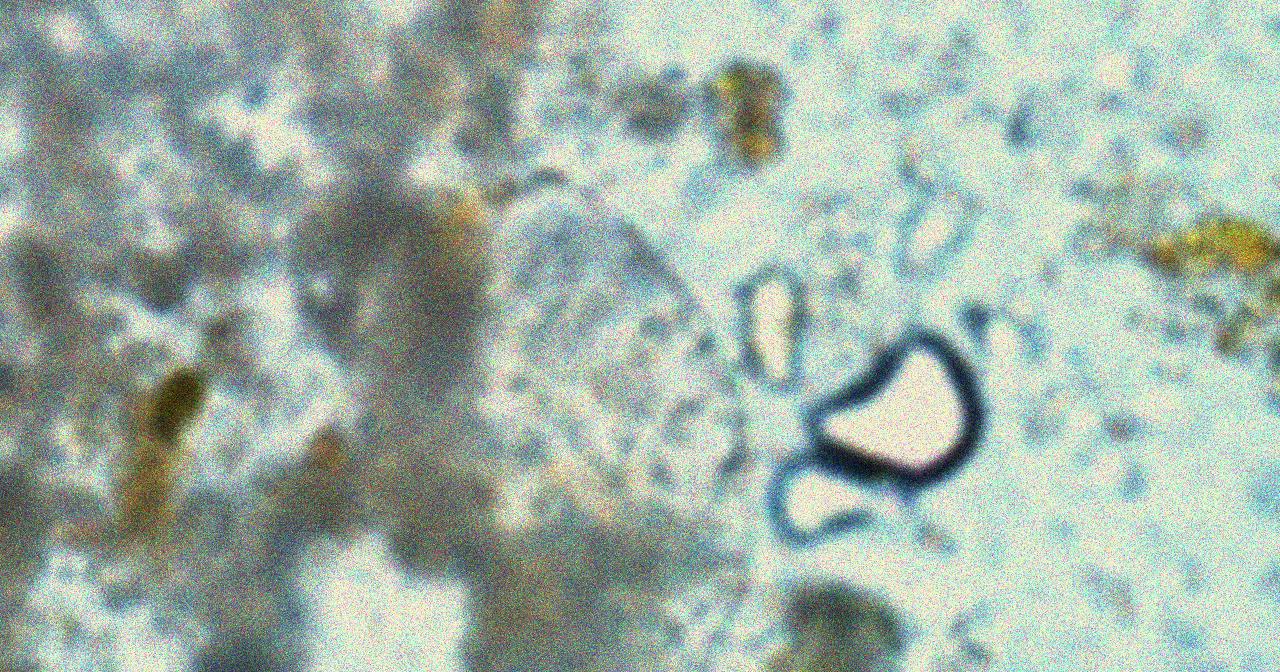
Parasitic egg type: Fasciolopsis buski